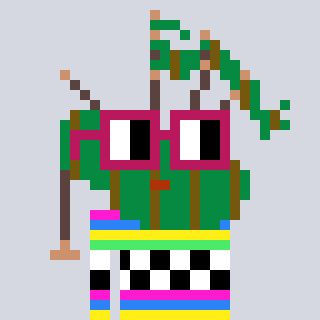
a pixel art character with square dark red glasses, a bagpipe-shaped head and a teal-colored body on a cool background